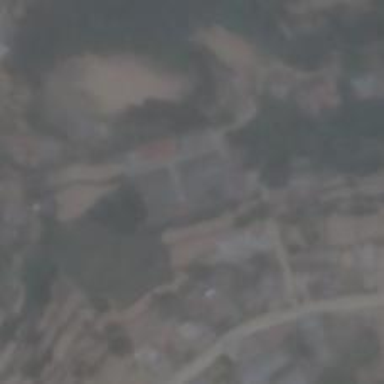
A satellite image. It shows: School.